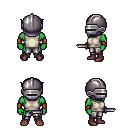
a pixel art fantasy rpg character, male body template, orc, green skin, white sleeveless shirt, metal pants, brunette plain hairstyle, metal helm, leather bracers, maroon shoes, dagger, four views (front, back, left, right), 2x2 character sprite sheet, small pixel art, hard edges, no anti-aliasing